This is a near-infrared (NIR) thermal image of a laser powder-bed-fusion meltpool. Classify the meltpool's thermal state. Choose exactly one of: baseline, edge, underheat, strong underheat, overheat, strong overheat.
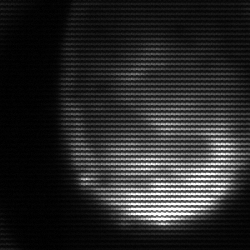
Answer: edge